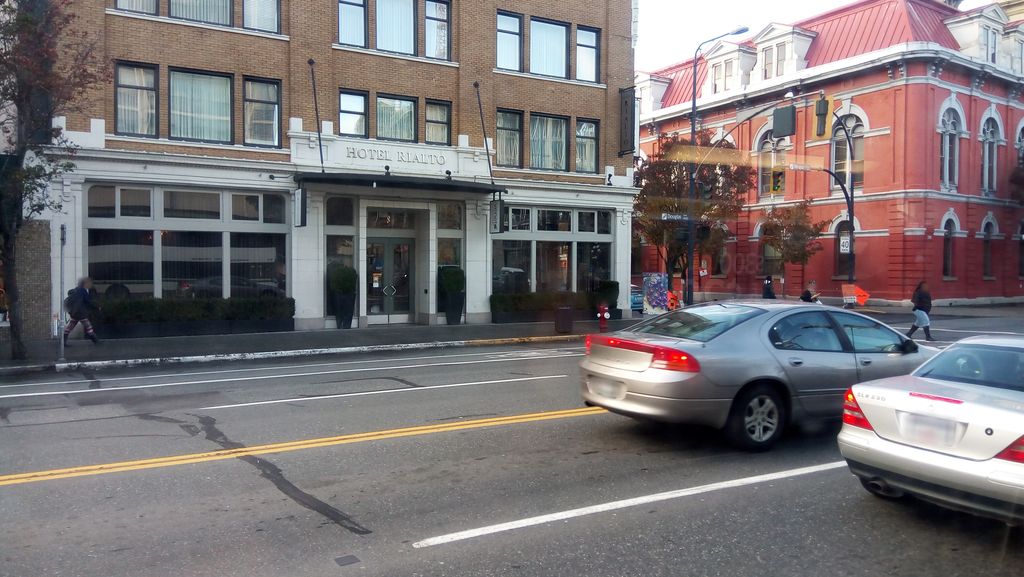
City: victoria